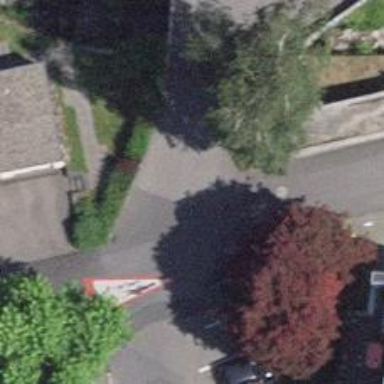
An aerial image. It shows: Residential road with asphalt surface.